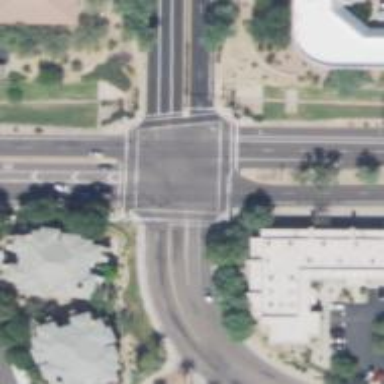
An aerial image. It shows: Solid stop line on the road.